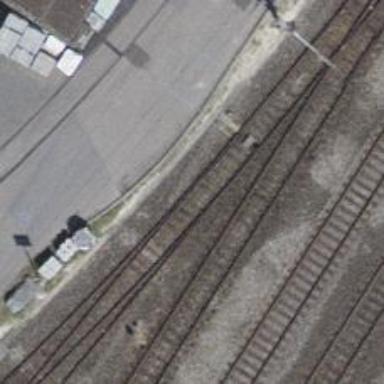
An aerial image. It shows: Railway switch.